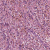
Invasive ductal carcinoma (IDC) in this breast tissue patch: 0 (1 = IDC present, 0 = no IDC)